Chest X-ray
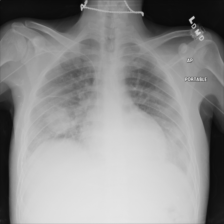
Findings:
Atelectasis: negative
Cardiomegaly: negative
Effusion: positive
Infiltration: negative
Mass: positive
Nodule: negative
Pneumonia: negative
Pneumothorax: negative
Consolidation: negative
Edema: negative
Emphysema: negative
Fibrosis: negative
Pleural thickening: negative
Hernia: negative